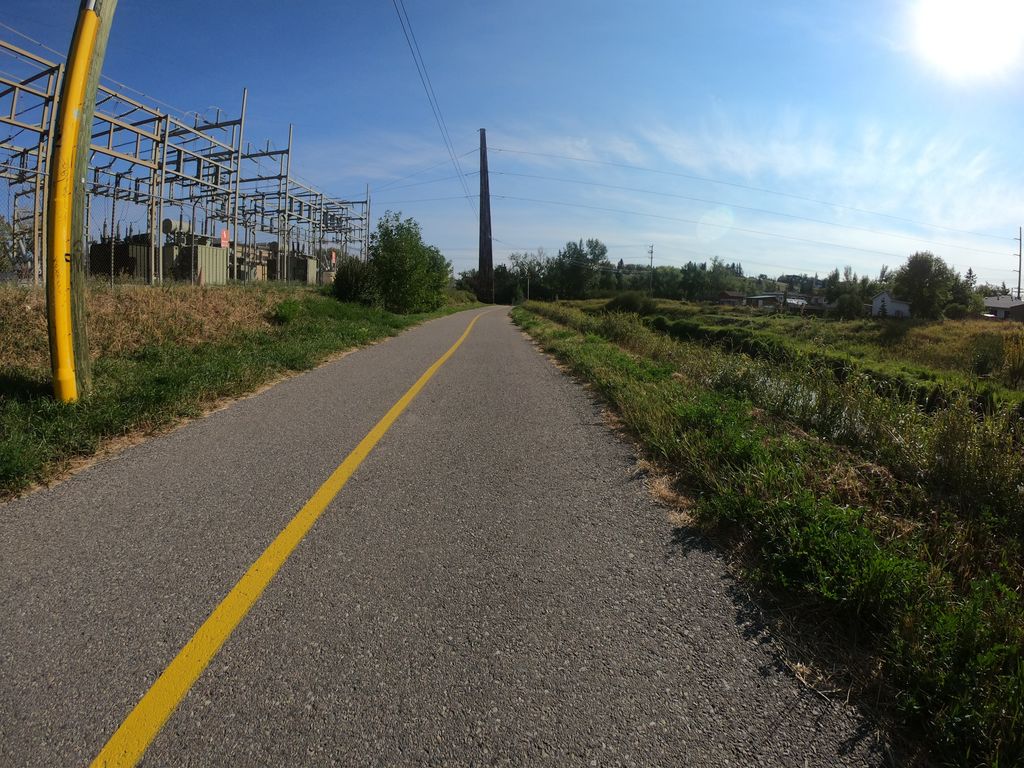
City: calgary